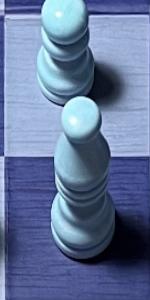
Label: Bishop_White